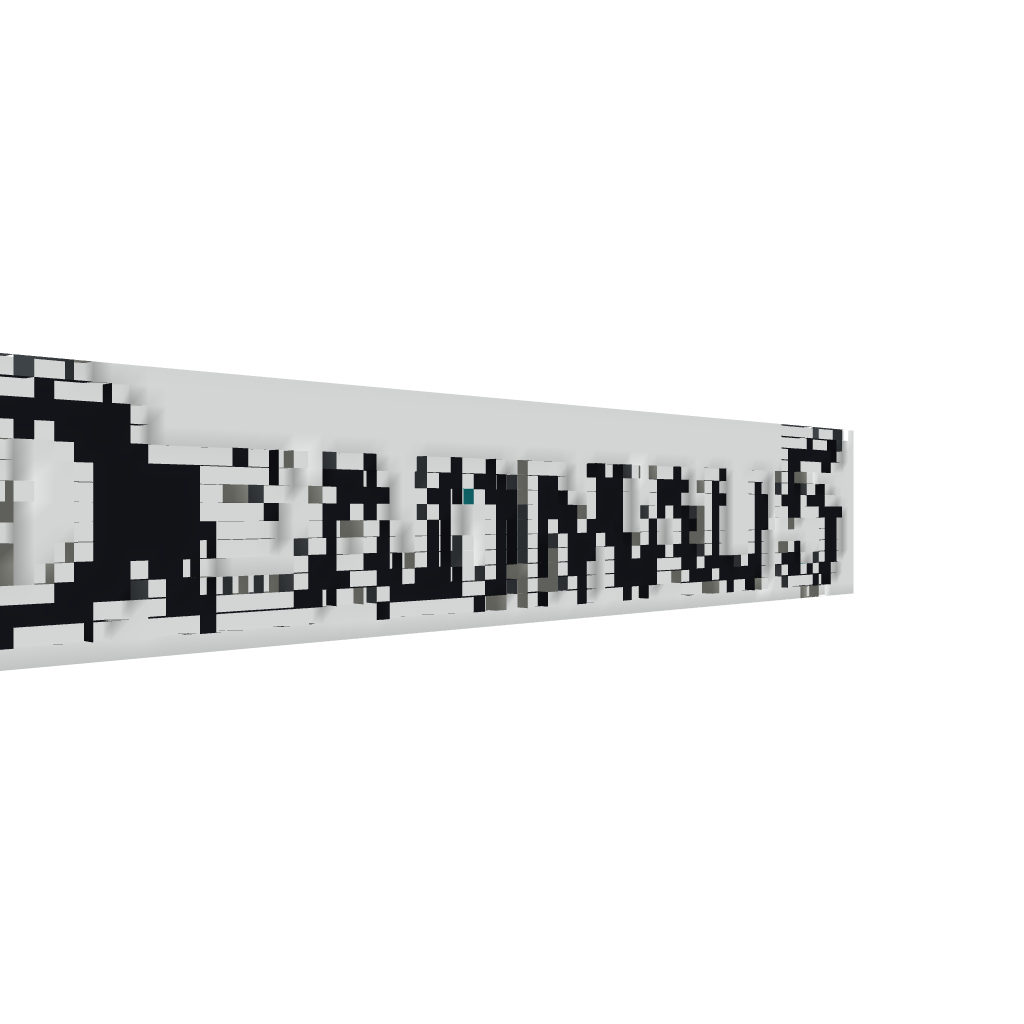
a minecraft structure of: Deadmau5 Name